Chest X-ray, PA view. Patient: 64 years old, sex M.
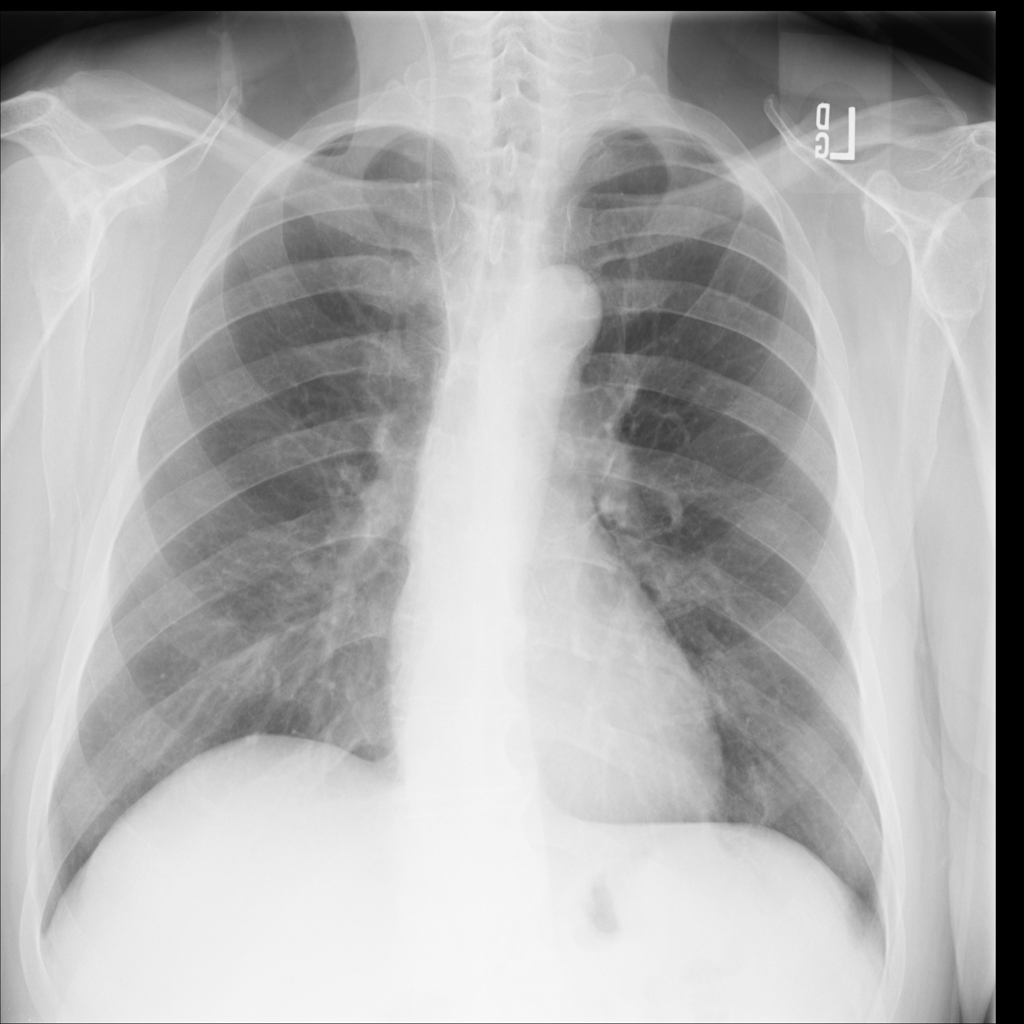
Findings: No Finding